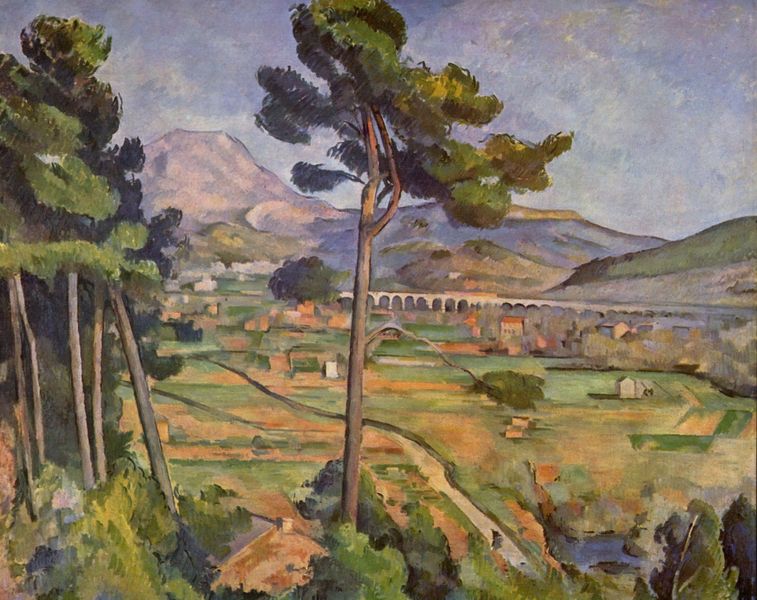
Titel: Landschaft mit Viadukt (Mont-Sainte-Victoire)
Künstler: Paul Cézanne
Standort: New York (New York)
Institution: The Metropolitan Museum of Art
Schlagwörter: baum, berg, blau, gemälde, himmel, laub, wasser, wolken, aquarell, bäume, cezanne, fluss, gelb, grün, impressionismus, landschaft, ocker, see, stadt, teich, braun, frankreich, licht, renoir, straße, dach, gebäude, haus, rot, weg, wiese, expressionismus, flächig, mensch, bach, feld, felder, ferne, horizont, häuser, hügel, natur, weite, wind, brücke, tal, wald, deutschland, sommer, bogen, italien, süden, moderne, berge, gebirge, gipfel, dorf, dächer, lila, violett, landschaftsmalerei, massiv, van gogh, monet, manet, gauguin, ortschaft, stadtansicht, bögen, arkade, provence, idyll, paul, klassische moderne, nadelbaum, himme, kiefer, tümpel, lanschaft, paul cezanne, pinien, aquädukt, viadukt, leuchtend, pinie, bergmassiv, aquadukt, toskana, arno, pont du gard, südlich, rün, czezanne, blaug, brückw, mont sainte-victoire, mrücke, paul cézanna, d, +frankreich, gebirgeber